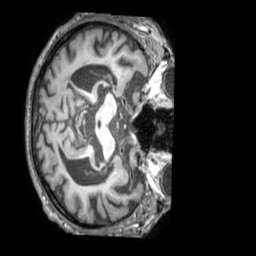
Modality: T1w
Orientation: axial
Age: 87
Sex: male
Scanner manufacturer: philips
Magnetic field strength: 3 T
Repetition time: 0.009906 s
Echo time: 0.004603 s